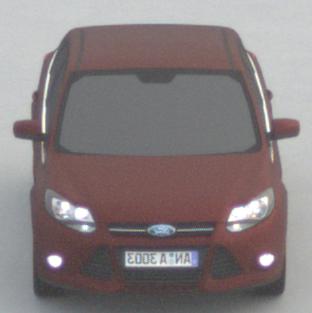
Make: Ford
Model: Focus 1.6 Ti-VCT
Detailed model: Focus (III)
Model produced from: 2011/09
Model produced until: 2014/09
Doors: 5
Color: red
Road condition: dry road
Daytime: morning or afternoon
Contrast: low contrast